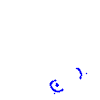
Particle: proton